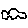
Label: car